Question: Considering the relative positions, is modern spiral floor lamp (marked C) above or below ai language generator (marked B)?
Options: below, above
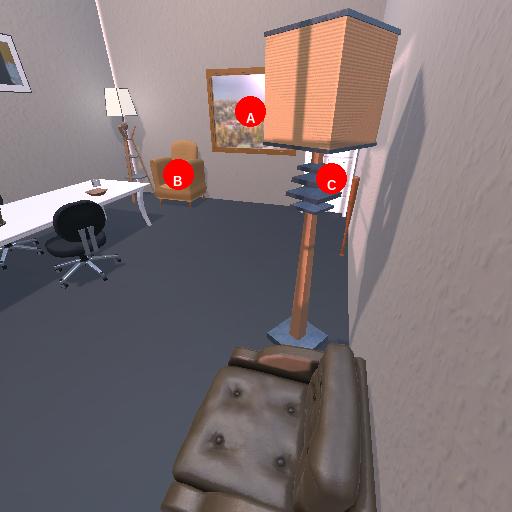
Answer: below